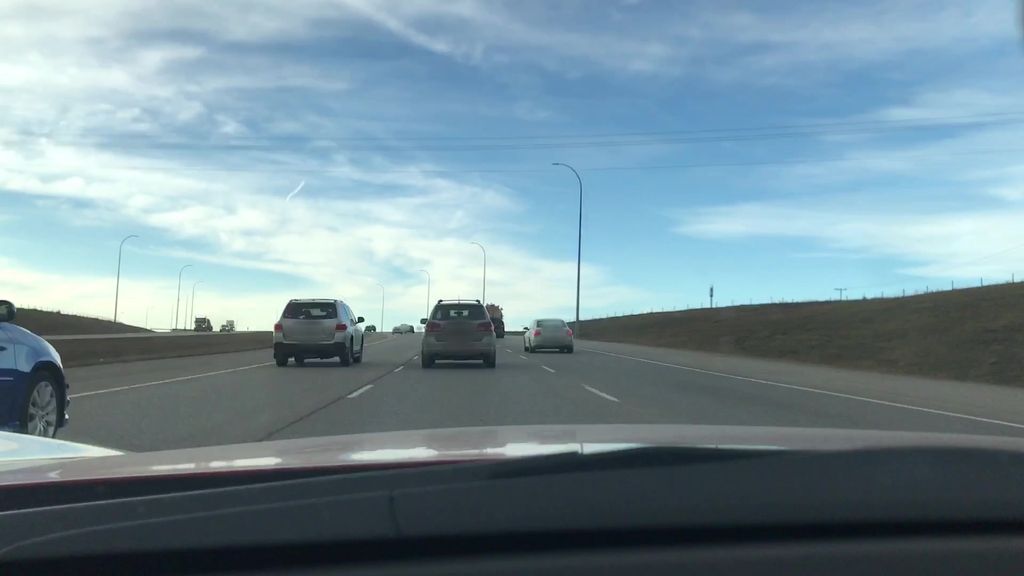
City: calgary